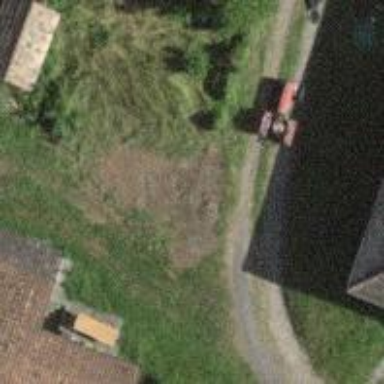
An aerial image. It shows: Farm.